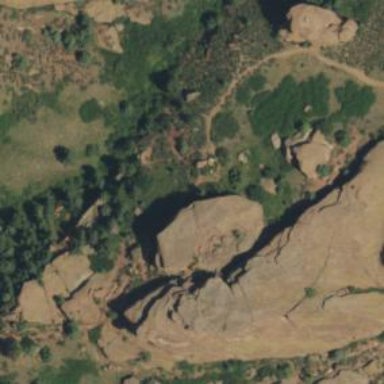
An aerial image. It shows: Landscape dominated by bare rock.